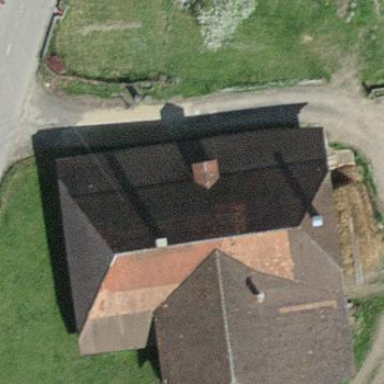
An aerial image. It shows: Farm building.